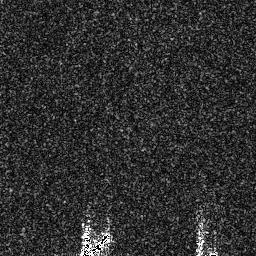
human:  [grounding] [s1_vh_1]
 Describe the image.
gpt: In the satellite image, there is  <ref>1 medium ship </ref> <box>[[30, 89, 43, 99, 0]]</box> located at bottom.